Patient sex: M
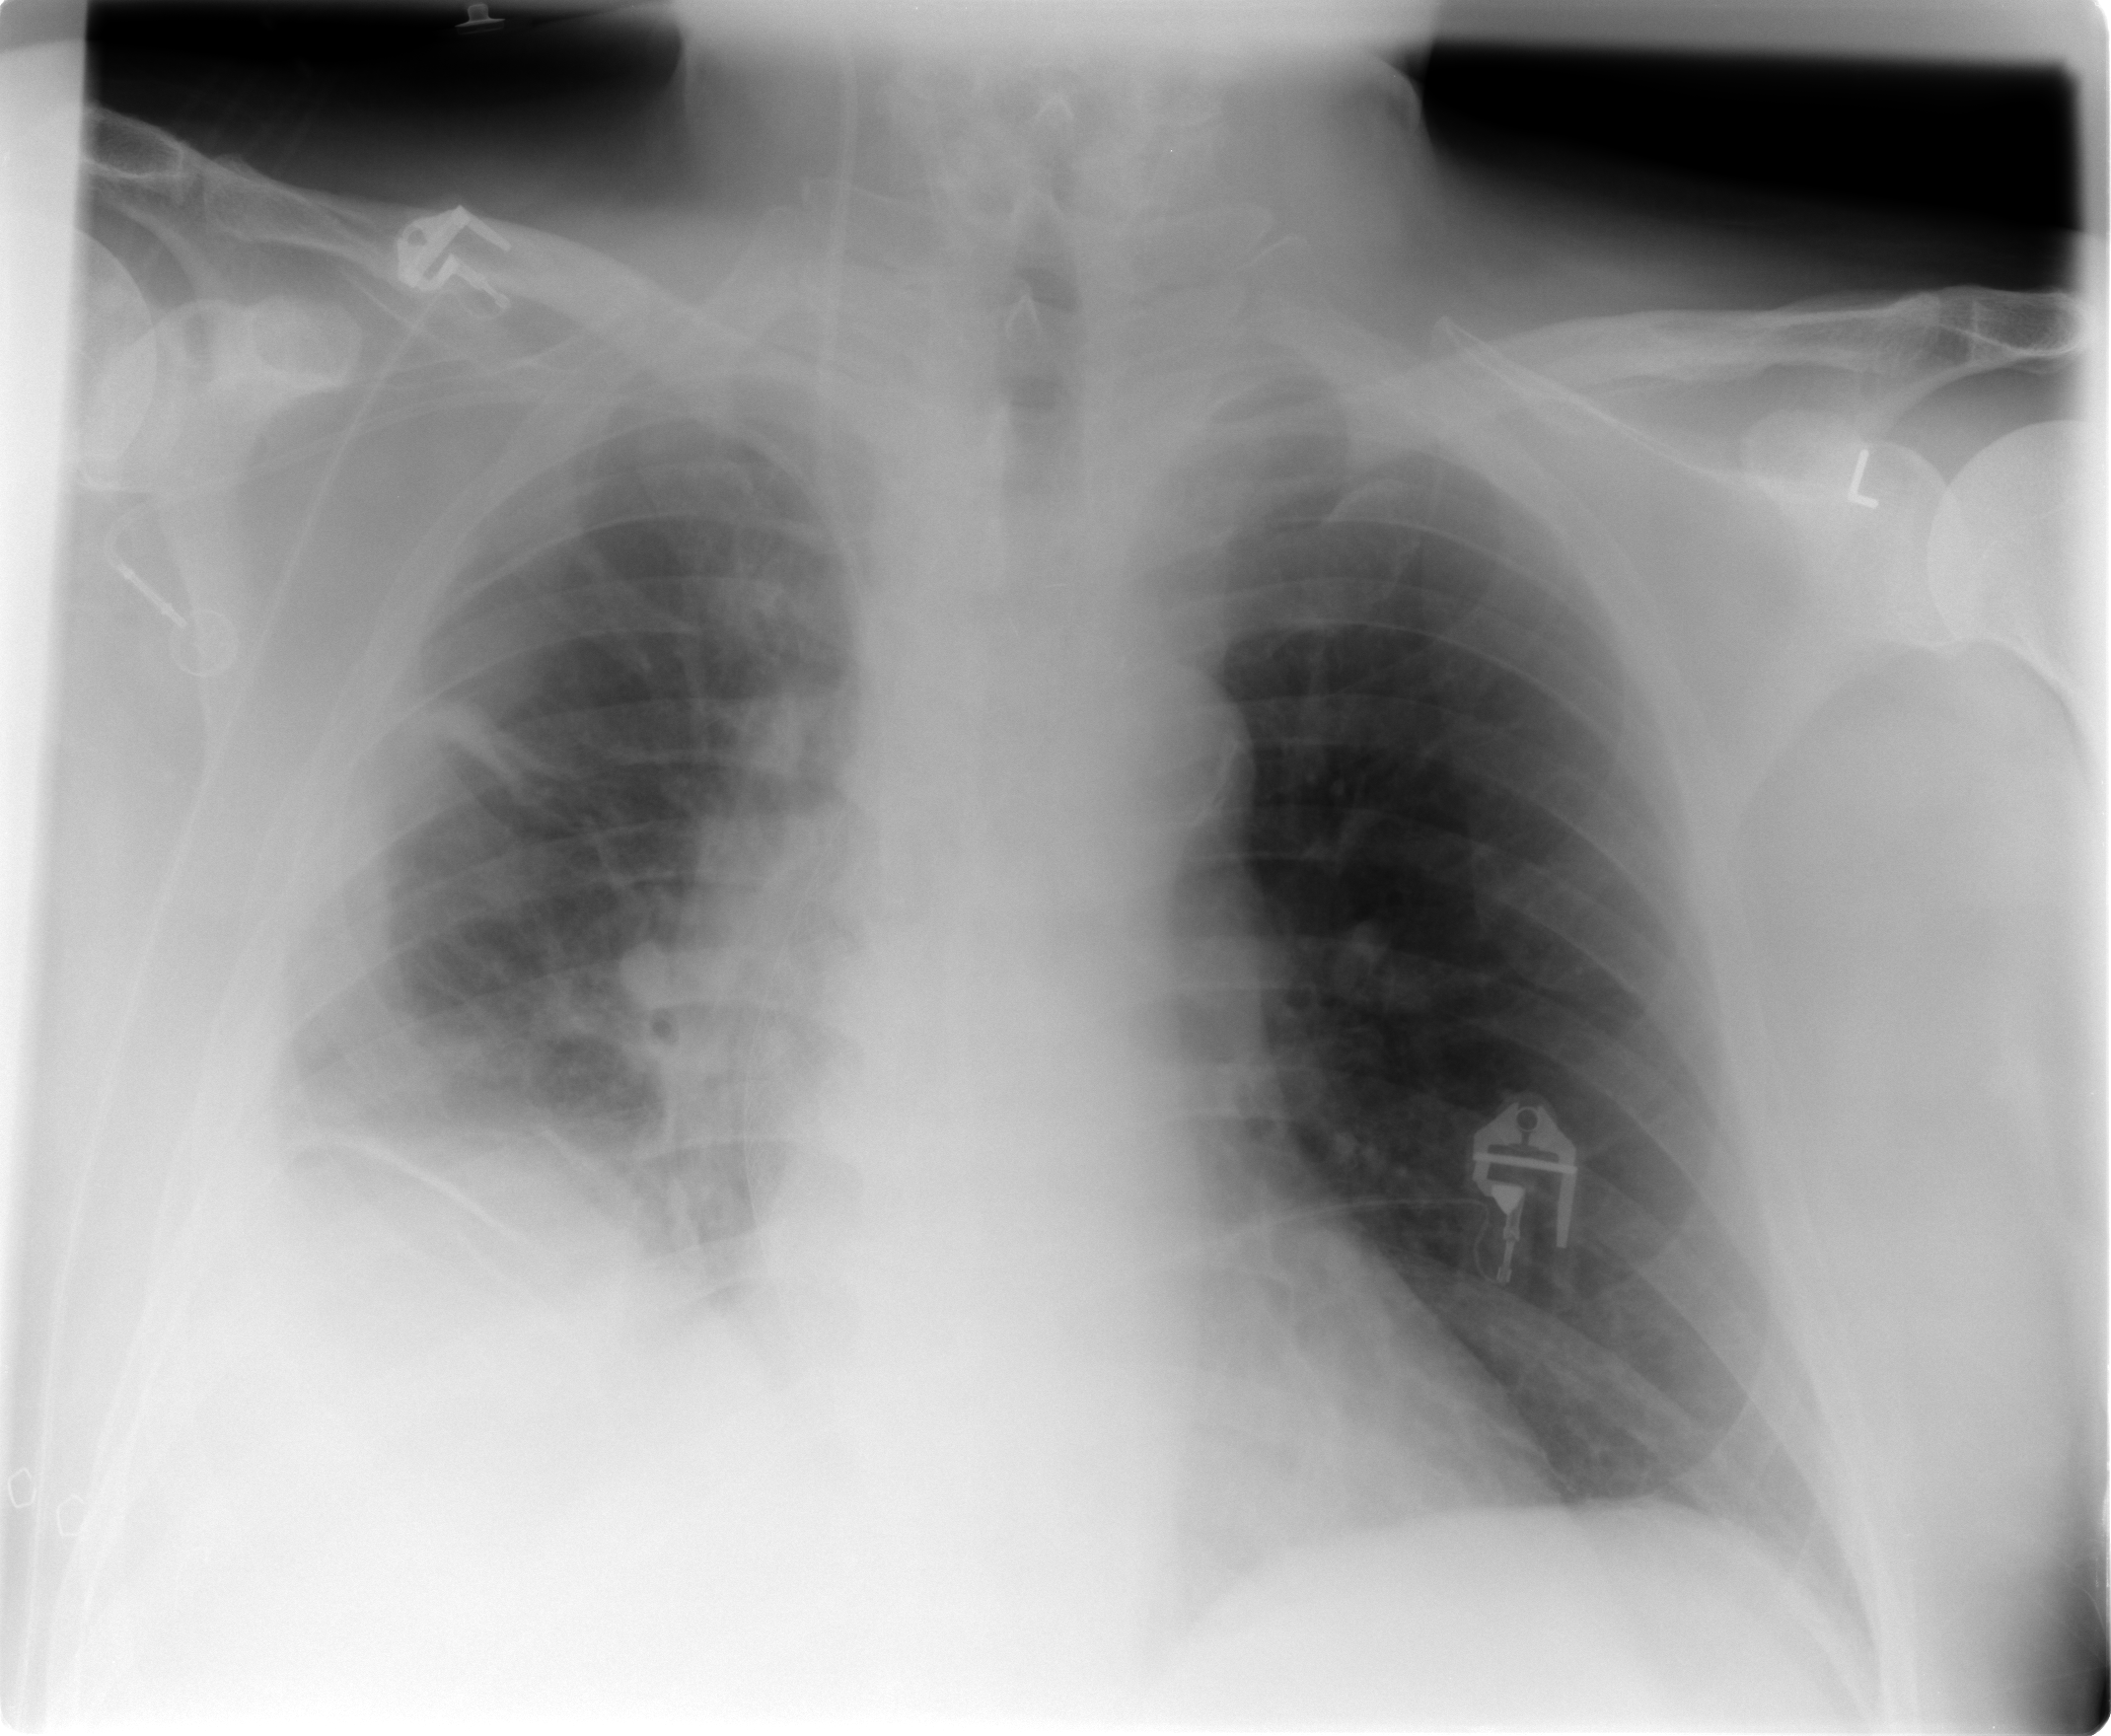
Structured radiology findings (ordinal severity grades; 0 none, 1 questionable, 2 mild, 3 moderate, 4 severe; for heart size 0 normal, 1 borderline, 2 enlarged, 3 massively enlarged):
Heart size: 1
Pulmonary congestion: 2
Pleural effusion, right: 2
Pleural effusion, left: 0
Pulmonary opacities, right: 2
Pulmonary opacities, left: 0
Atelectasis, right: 3
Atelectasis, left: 0